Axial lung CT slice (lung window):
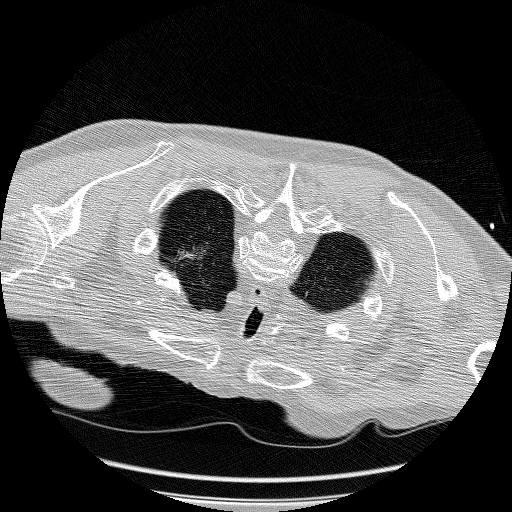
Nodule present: no